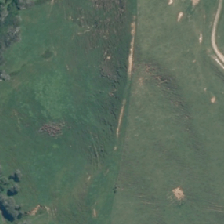
Land cover: high_producing_grassland